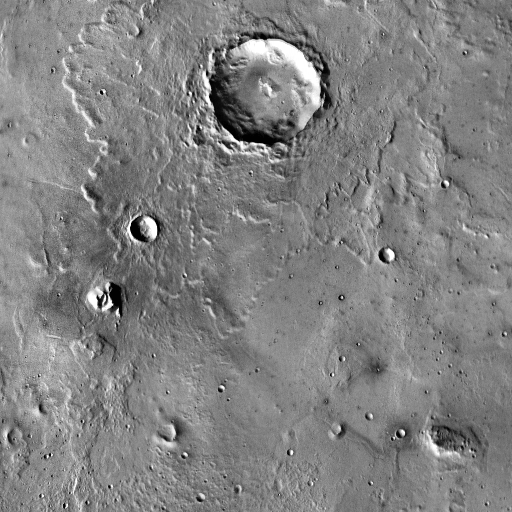
Crater classes present: Background, Other, Layered, Secondary